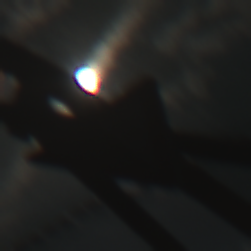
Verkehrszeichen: Gefaelle10
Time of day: MorningAfternoon
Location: Roofed (Special)
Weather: PartlyCloudy
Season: NotSpecified
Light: Natural